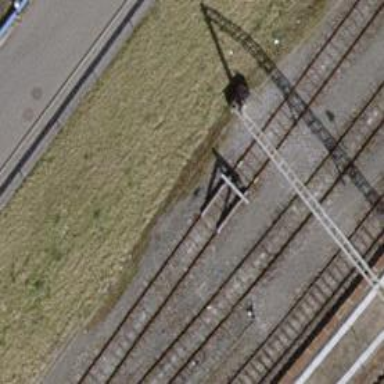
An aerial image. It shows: Railway buffer stop.